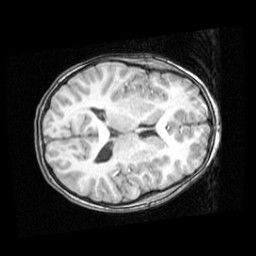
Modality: T1w
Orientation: axial
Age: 11
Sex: female
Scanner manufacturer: ge
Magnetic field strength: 1.5 T
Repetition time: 0.03333 s
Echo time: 0.008 s